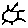
Label: sun